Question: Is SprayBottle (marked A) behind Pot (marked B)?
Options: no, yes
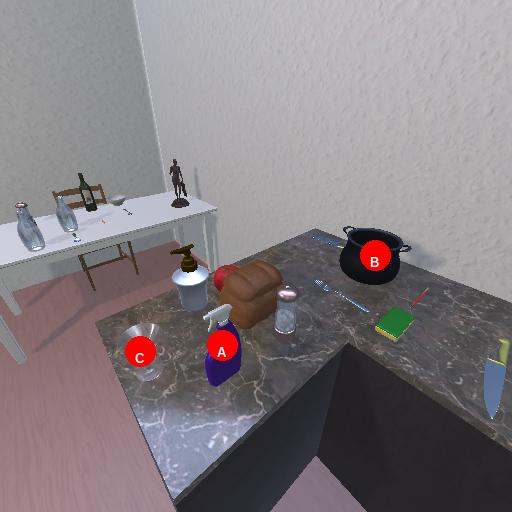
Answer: no